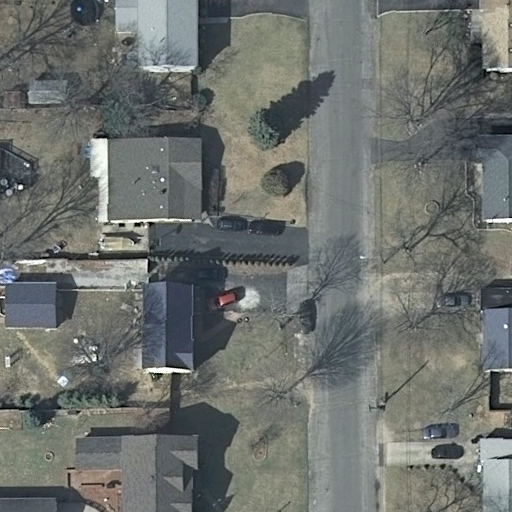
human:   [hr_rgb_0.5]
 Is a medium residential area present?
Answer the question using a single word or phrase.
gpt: no

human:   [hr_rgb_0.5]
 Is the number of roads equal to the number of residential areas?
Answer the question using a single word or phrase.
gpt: yes

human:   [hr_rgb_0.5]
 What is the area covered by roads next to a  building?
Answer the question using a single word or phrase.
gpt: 0m2

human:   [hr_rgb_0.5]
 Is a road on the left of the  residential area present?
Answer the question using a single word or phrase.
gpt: no

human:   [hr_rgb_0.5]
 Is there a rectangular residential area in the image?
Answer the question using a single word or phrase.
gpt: yes

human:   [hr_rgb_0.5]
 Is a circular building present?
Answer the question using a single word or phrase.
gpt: no

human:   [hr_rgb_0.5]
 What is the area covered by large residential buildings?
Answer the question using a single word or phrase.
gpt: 0m2

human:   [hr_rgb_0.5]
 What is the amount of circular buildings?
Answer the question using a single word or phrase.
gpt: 0

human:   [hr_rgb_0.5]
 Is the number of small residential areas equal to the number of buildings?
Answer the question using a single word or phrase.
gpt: no

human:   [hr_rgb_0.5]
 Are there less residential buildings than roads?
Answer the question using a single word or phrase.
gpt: no

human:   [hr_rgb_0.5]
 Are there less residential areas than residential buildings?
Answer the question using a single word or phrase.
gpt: yes

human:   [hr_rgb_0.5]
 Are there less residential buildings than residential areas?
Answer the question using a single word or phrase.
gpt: no

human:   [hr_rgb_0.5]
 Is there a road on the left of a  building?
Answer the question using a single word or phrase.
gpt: yes

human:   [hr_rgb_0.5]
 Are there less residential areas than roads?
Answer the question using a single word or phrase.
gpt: no

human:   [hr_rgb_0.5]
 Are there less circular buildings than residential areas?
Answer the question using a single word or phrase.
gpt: yes

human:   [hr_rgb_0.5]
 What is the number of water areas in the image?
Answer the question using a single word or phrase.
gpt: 0

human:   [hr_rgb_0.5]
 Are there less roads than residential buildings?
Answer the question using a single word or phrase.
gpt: yes

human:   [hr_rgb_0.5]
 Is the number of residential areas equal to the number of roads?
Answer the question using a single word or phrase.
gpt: yes

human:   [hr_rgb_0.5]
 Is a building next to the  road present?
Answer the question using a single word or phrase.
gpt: yes

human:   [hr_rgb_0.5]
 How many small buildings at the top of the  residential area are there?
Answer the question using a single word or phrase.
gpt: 0

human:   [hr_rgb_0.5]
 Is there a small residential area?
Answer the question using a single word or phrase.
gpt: no

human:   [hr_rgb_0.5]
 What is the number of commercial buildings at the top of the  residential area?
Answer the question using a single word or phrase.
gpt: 0

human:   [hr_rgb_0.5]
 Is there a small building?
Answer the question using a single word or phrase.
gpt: yes

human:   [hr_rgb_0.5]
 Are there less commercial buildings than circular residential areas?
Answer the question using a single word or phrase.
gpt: no

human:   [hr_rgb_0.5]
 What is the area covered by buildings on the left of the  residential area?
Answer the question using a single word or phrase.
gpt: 1060m2

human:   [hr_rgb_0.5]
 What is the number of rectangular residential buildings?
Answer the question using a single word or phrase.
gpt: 6

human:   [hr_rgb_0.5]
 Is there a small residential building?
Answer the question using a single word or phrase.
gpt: yes

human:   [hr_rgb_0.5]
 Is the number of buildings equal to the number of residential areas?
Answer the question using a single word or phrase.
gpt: no

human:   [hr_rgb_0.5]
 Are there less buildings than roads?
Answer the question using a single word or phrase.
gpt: no

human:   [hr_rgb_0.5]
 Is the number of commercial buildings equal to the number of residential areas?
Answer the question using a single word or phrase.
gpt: no

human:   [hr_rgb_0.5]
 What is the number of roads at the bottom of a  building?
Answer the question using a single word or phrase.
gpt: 1

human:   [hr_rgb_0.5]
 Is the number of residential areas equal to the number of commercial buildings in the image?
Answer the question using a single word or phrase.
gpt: no

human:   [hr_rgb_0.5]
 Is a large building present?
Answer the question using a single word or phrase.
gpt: no

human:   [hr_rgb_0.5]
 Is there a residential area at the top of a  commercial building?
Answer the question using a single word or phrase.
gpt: no

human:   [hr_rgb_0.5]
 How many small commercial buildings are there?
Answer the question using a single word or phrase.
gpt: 0

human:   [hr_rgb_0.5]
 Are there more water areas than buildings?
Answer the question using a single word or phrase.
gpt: no